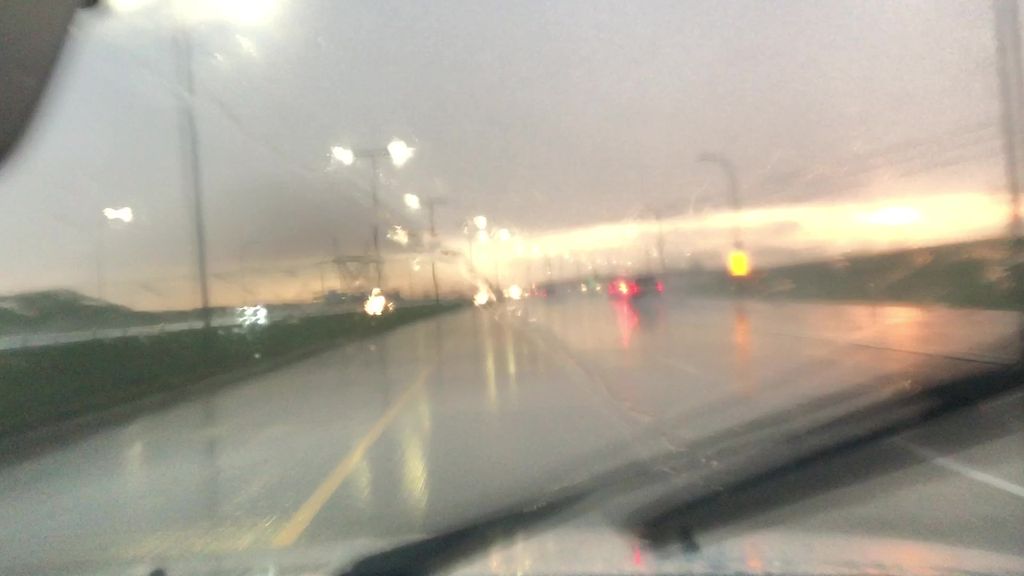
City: edmonton